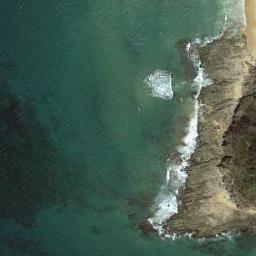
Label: beach